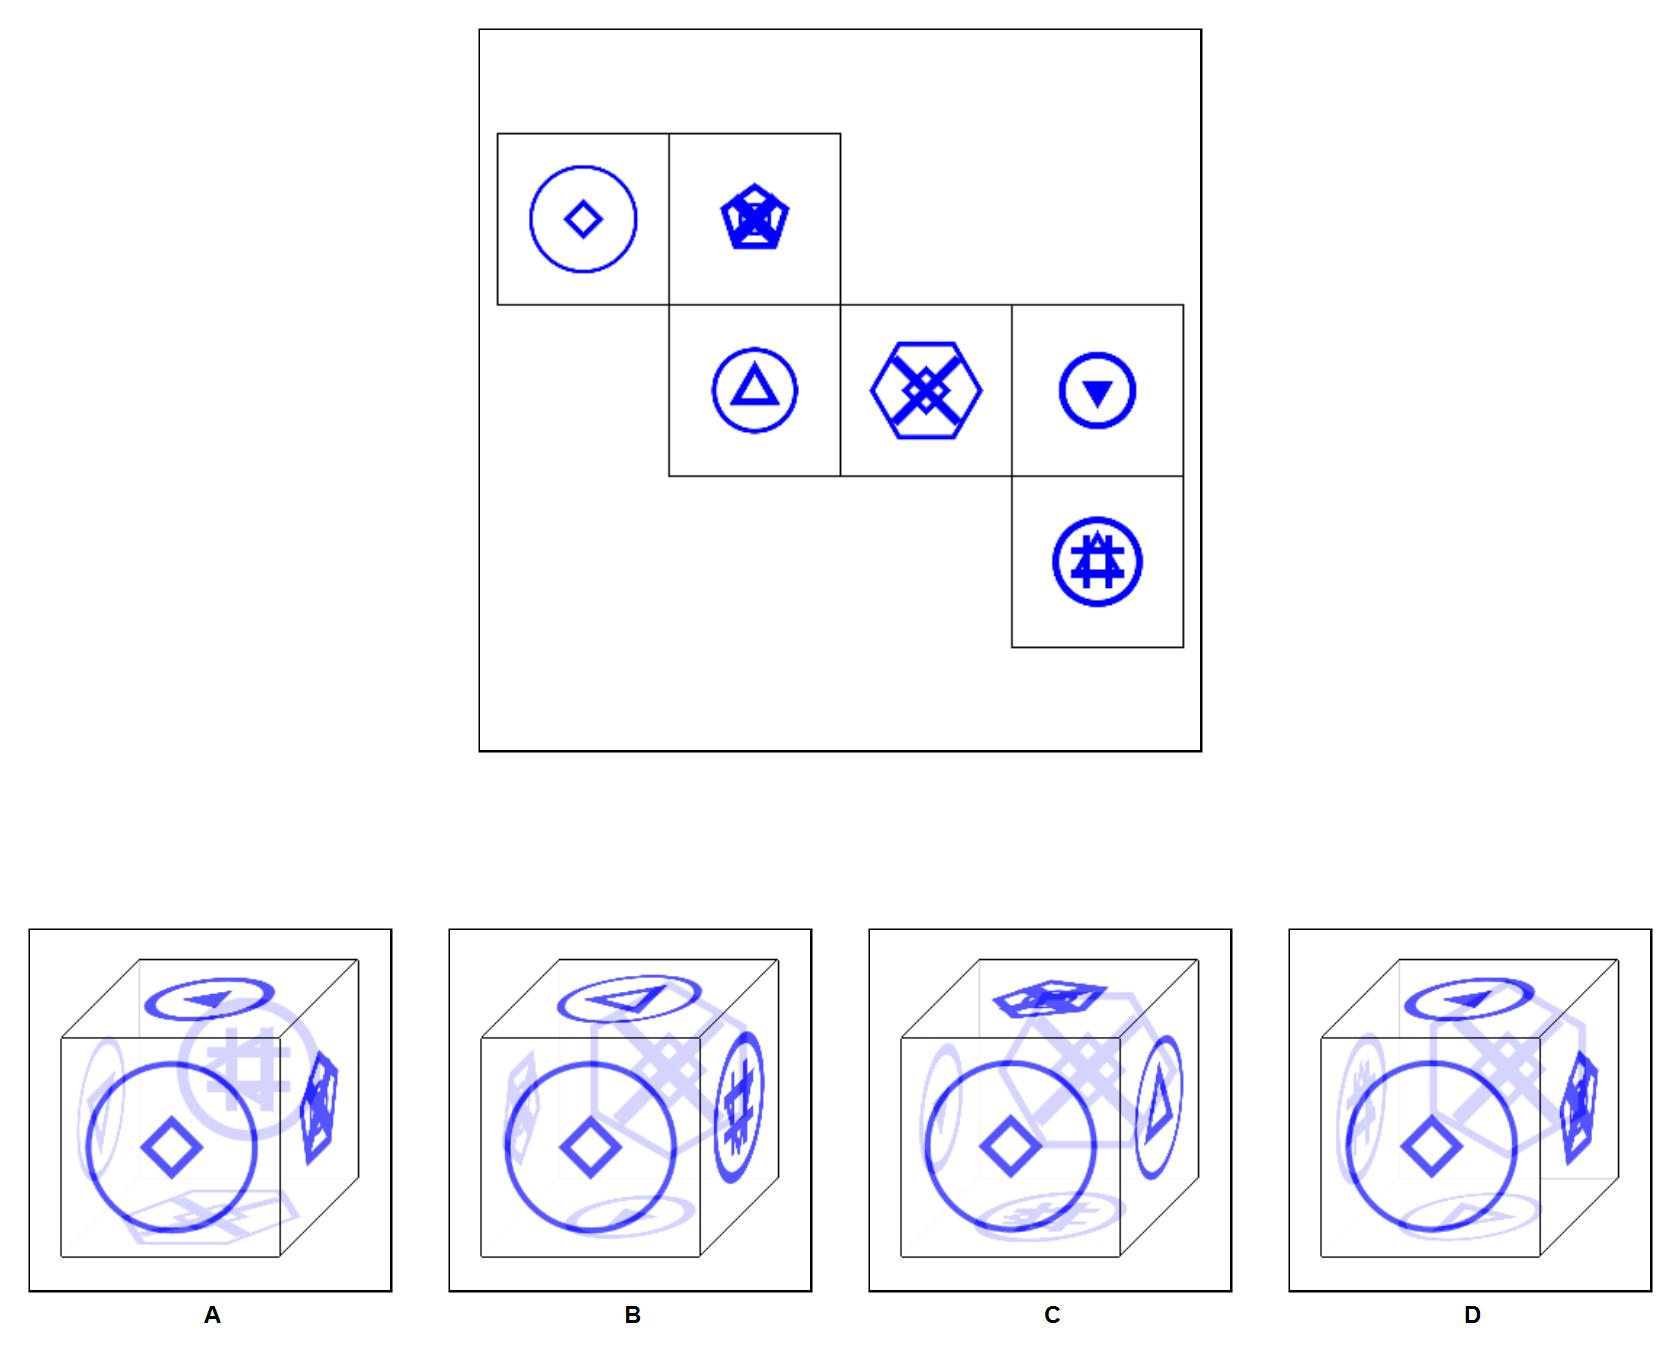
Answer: A